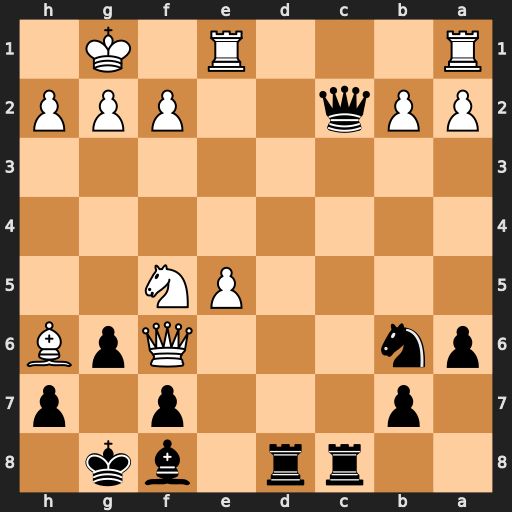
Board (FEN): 2rr1bk1/1p3p1p/pn3QpB/4PN2/8/8/PPq2PPP/R3R1K1
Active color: b
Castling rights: -
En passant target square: -
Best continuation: Qxf5 Qxf5 gxf5